Question: I'm writing an Android app and I need to retrieve all the distinct values of the field 'brand' from the Firebase Database given below. How do I do that?

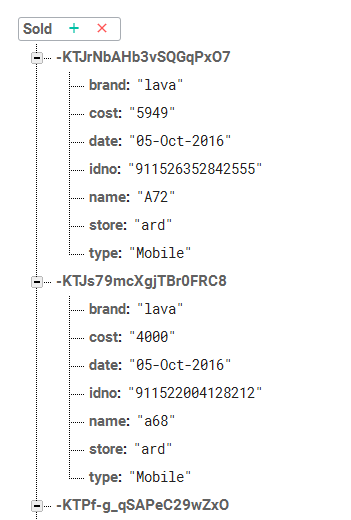
Answer: The only way around was to create a new tree that solely stored distinct brands.